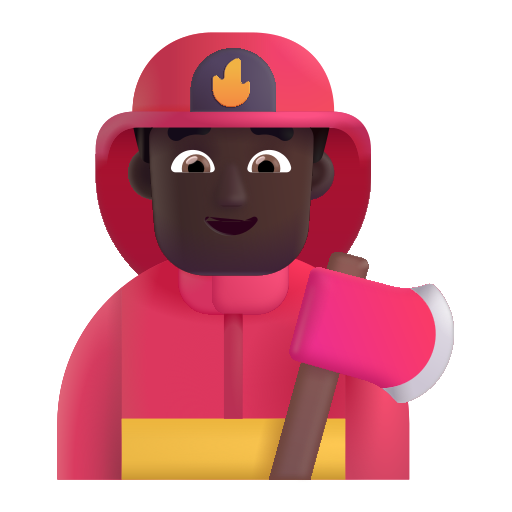
man firefighter color dark